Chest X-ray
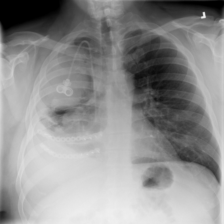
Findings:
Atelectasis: negative
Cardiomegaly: negative
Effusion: negative
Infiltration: negative
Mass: negative
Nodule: negative
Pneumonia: negative
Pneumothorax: negative
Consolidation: negative
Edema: negative
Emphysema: negative
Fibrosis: positive
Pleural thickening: negative
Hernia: negative